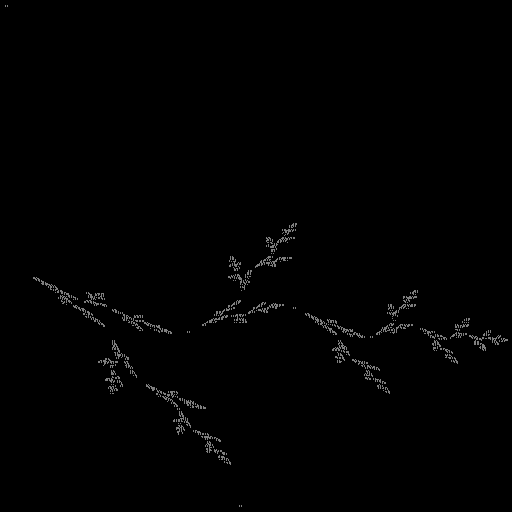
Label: bud